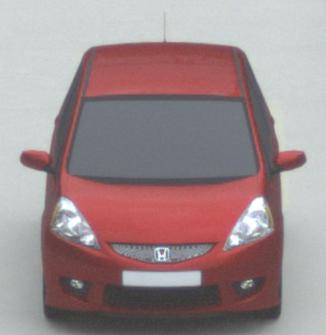
Make: Honda
Model: Jazz 1.2
Detailed model: Jazz (III) (11/08 - 04/11)
Model produced from: 2008/11
Model produced until: 2010/10
Doors: 5
Color: red
Road condition: dry road
Daytime: morning or afternoon
Contrast: low contrast